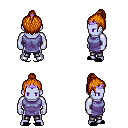
a pixel art fantasy rpg character, male body template, dark elf, purple skin, chain tabard jacket, metal pants, dark blonde short topknot hairstyle, purple tiara, black slippers, four views (front, back, left, right), 2x2 character sprite sheet, small pixel art, hard edges, no anti-aliasing